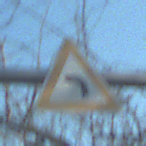
Verkehrszeichen: KurveLinks
Umgebung: Outdoor, Nature
Tageszeit: MorningAfternoon
Wetter: Clear
Licht: Natural
Jahreszeit: NotSpecified
Kontrast: HighContrast